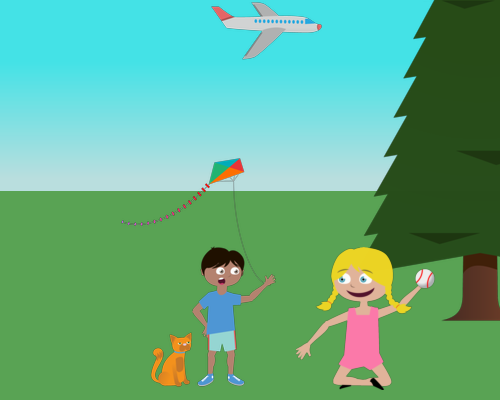
A small plane is at the top middle, facing right, wing touching the top. A pine tree is at the bottom right, cut off at the top and right. In front of it, a happy girl sits cross-legged, facing left, holding a baseball. She is 1/4 inch from the bottom and 1 inch from the right, with her head near the tree. To the left of her, a shocked boy with one hand up, facing right, feet at the bottom, 1 3/4 inches from the girl. He holds a kite touching the plane. A cat is to the left of the boy, near the bottom and close to his right hand.